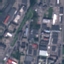
Land use / land cover class: Industrial